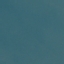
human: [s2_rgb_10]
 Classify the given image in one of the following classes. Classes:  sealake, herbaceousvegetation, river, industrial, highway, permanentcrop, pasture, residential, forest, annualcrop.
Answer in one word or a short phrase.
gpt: SeaLake